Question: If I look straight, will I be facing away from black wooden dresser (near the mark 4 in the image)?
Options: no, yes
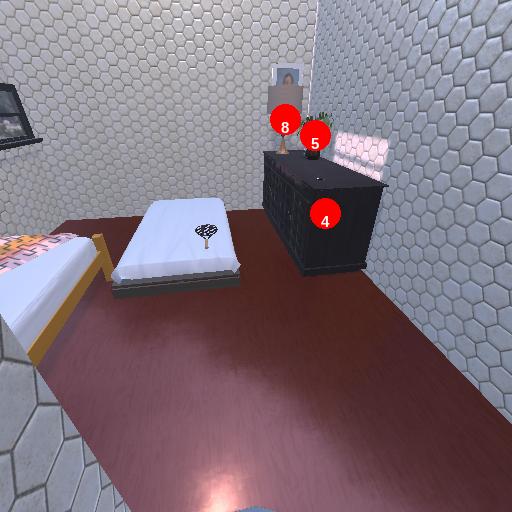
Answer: no